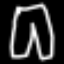
Label: pants